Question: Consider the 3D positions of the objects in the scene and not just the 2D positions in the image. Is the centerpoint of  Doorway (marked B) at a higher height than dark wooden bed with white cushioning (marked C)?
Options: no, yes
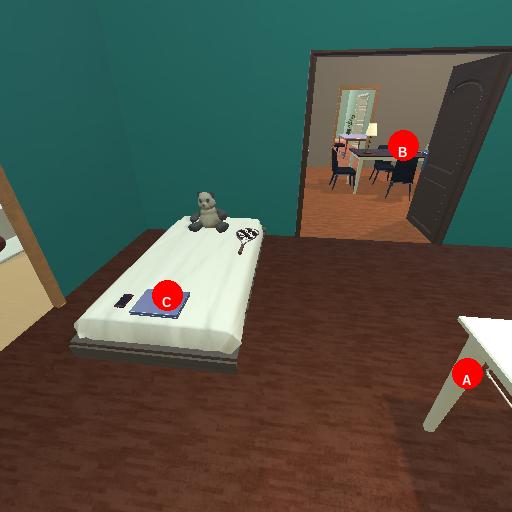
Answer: no